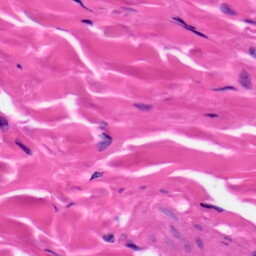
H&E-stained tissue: Skin